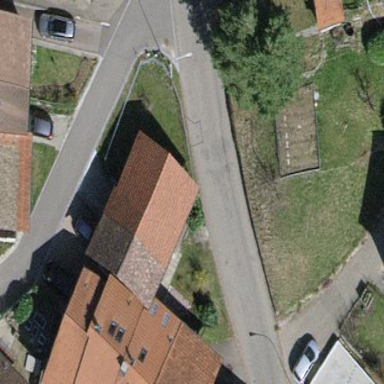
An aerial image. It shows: Terrace building.